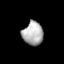
Tissue: lung
Cell type: Epithelial cells
Senescence score: 0.5562
Nuclear area (px): 473
Mean DAPI intensity: 175.869